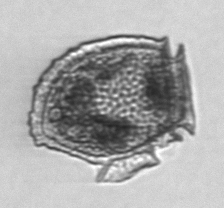
Label: Dinophysis_norvegica